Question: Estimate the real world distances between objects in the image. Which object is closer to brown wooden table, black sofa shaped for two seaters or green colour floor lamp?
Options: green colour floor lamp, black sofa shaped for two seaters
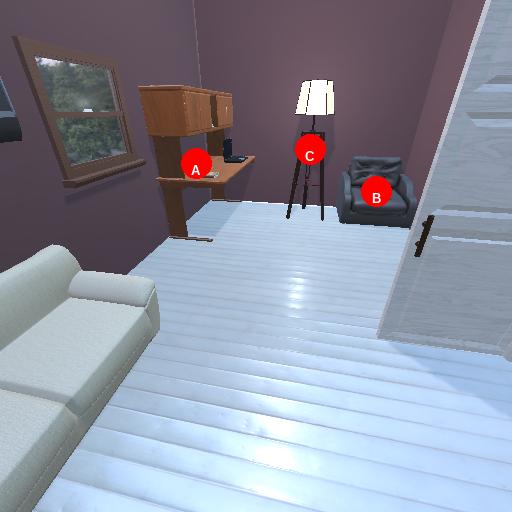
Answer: green colour floor lamp